Question: I am trying to cleanup my workspace. I've created a separate reusable static library for the helper functions and another for the main project.
My directory structure is as follows:
'''
SimplyStats/
SimplyStats/
externals/GoodStuffIOS
'''
both the main project and the library project have been succesfully pushed/updated/committed to their respective bitBucket repositories.
But when i use XCode to push changes, i get the following dialog:

Notice that the Remote repository for the GoodStuffIOS project is at fault. The repository Organiser shows that the repositories are set up correctly. Whatever I do, I cannot fix that remote. How do I fix this?
EDIT: Here are the contents of my .git/config (starred the repo names)
'''
[core]
repositoryformatversion = 0
filemode = true
bare = false
logallrefupdates = true
ignorecase = true
precomposeunicode = false
[branch "master"]
[remote "SimplyStats"]
url = https://************@bitbucket.org/**********/simplystats
fetch = +refs/heads/*:refs/remotes/SimplyStats/*
[submodule "externals/GoodStuffIOS"]
url = https://************@bitbucket.org/**********/goodstuffios.git
'''
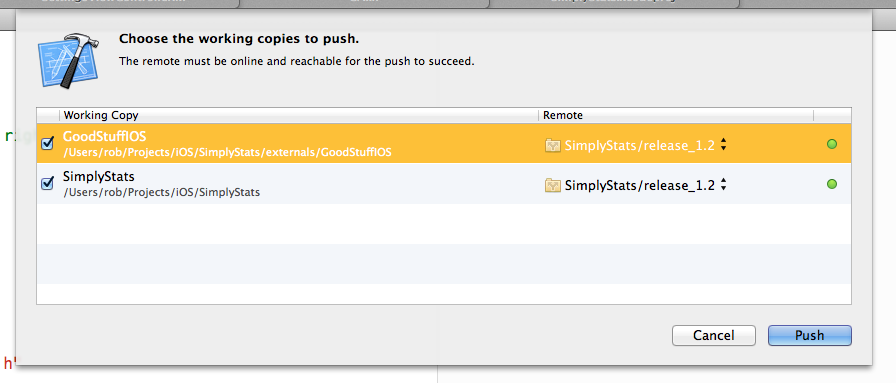
Answer: Here's what i had to do to fix the problem.
- - - - - - - -